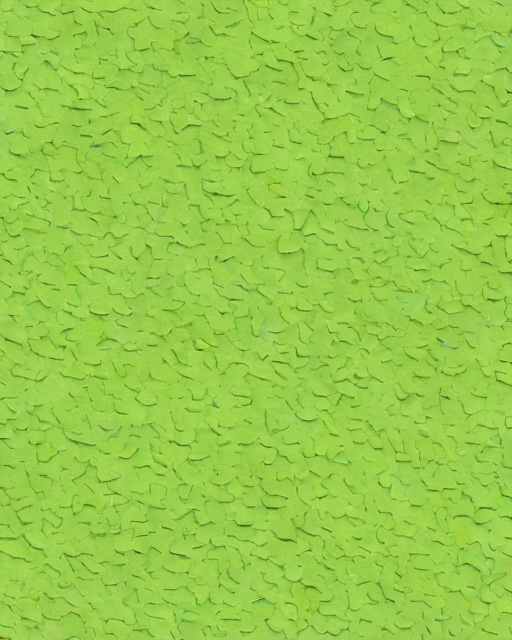
Category: Spring